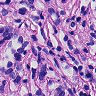
Metastatic tissue present: yes